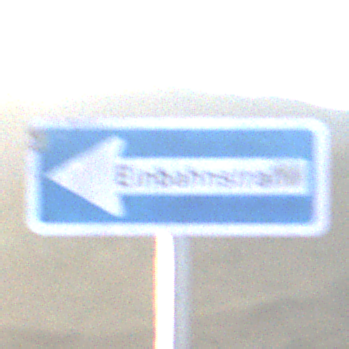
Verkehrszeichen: EinbahnstrasseLinksweisend
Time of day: SunriseSunset
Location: Outdoor (Nature)
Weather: Clear
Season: NotSpecified
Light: Natural